Question: I'm trying to build a page with Bootstrap 3. I want that the yellow area below ends when the green footer starts. But, instead, when the yellow area ends, a white area starts before the footer. How I can fix this?
This is my code for the yellow area:
'''
<div class="jumbotron container-home-2" >
<font color = "#FF8017">
<center>
<h2>Responsa uma pesquisa aqui</h2>
<form role="form">
<div class="container">
<div class="col-md-4">
</div>
<div class="col-md-4">
<div class="form-group">
<center><br>
<input class="from-control input-home" type="text" placeholder="Insira o seu codigo de pesquisa aqui" required autofocus>
</center>
<center>
<button type="submit" placeholder="Insira o seu codigo de pesquisa aqui" class="btn btn-default"><h4>Ir para a pesquisa</h4></button>
</h4>
</center>
</form>
</div>
<div class="col-md-4">
</div>
</div>
</form>
</font>
</center>
</div>
'''
CSS for the yellow area
'''
.container-home-2 {
background-color:#FFE700;
border-radius: 6px;
margin-bottom: 20px;
padding-bottom: 20px;
}
'''
HTML for the footer:
'''
<footer class="footer-base panel-footer jumbotron">
<font color=#ffffff><center>&copy; Company 2013</center></font>
</footer>
'''
CSS for the footer
'''
.footer-base {
background-color:#005200;
border-radius: 6px;
position: relative;
margin-top:150px;
clear:both;
padding-top: 20px;
}
'''

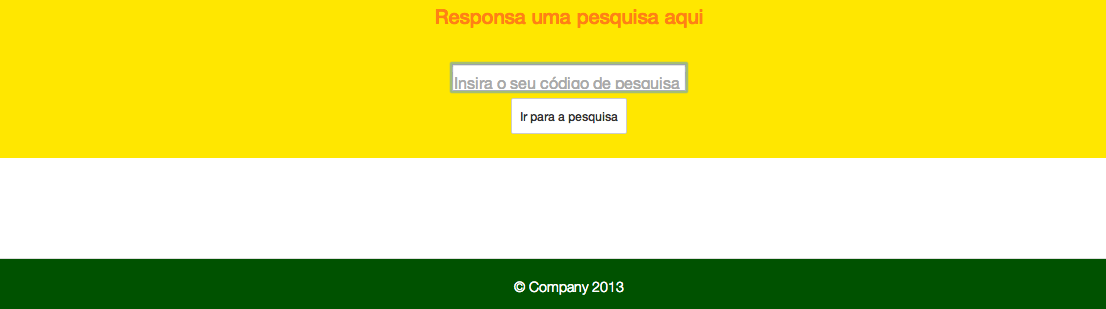
Answer: Either remove the top margin, or set it to 0px if any other css may also be setting the margin, from .footer-base:
'''
margin-top:150px;
'''
And the same for the bottom margin from .container-home-2:
'''
margin-bottom: 20px;
'''
Those 2 margins created a 170px gap between the green and yellow areas. Without those the two will now touch.
<URL>